Question: Google play is advertising on AdMob, and this poses a problem with submitting android apps to alternative app stores like Samsung.
Here is an example of how the ad looks like in admob

I want to block this ad as it's against Samsungs developer agreement to have apps linking or advertising other app stores. I tried adding filters for "play.google.com" and a text filter for "Google Play", however none of that really worked. Worse I can't find a way to get the ad to be displayed on my end.
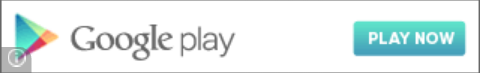
Answer: I had the same issue. You need to put in the comments box at the bottom that you have included standard admob advertising, stressing that the ads are not your own links or games. Worked for me after they rejected mine the first time.